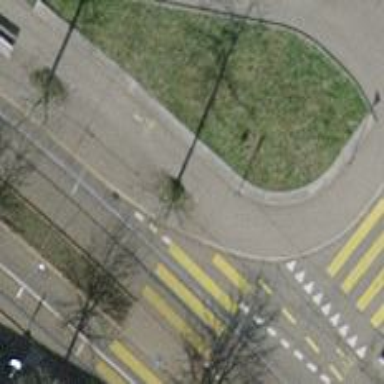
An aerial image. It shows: Asphalt cycleway.